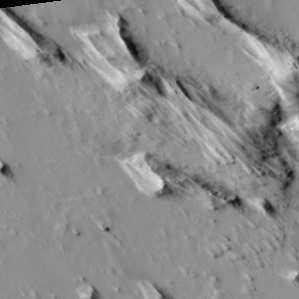
Label: non_frost